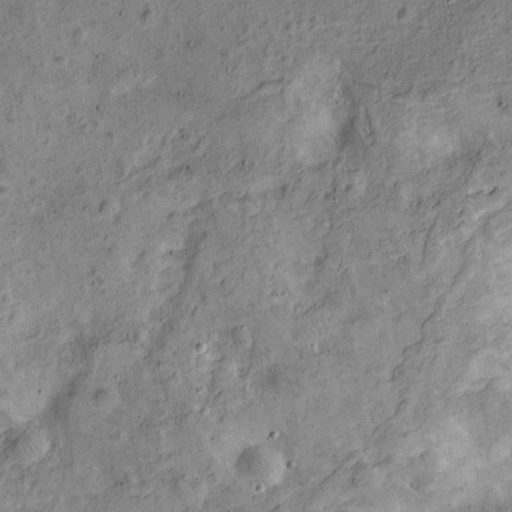
Classes present: Background, Cone